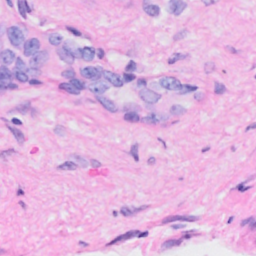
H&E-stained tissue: Breast